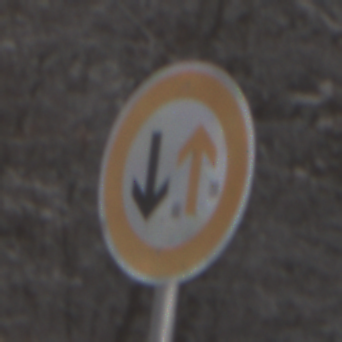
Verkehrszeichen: VorrangDesGegenverkehrs
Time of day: MorningAfternoon
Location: Outdoor (Nature)
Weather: PartlyCloudy
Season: Winter
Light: Natural